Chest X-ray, PA view. Patient: 31 years old, sex F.
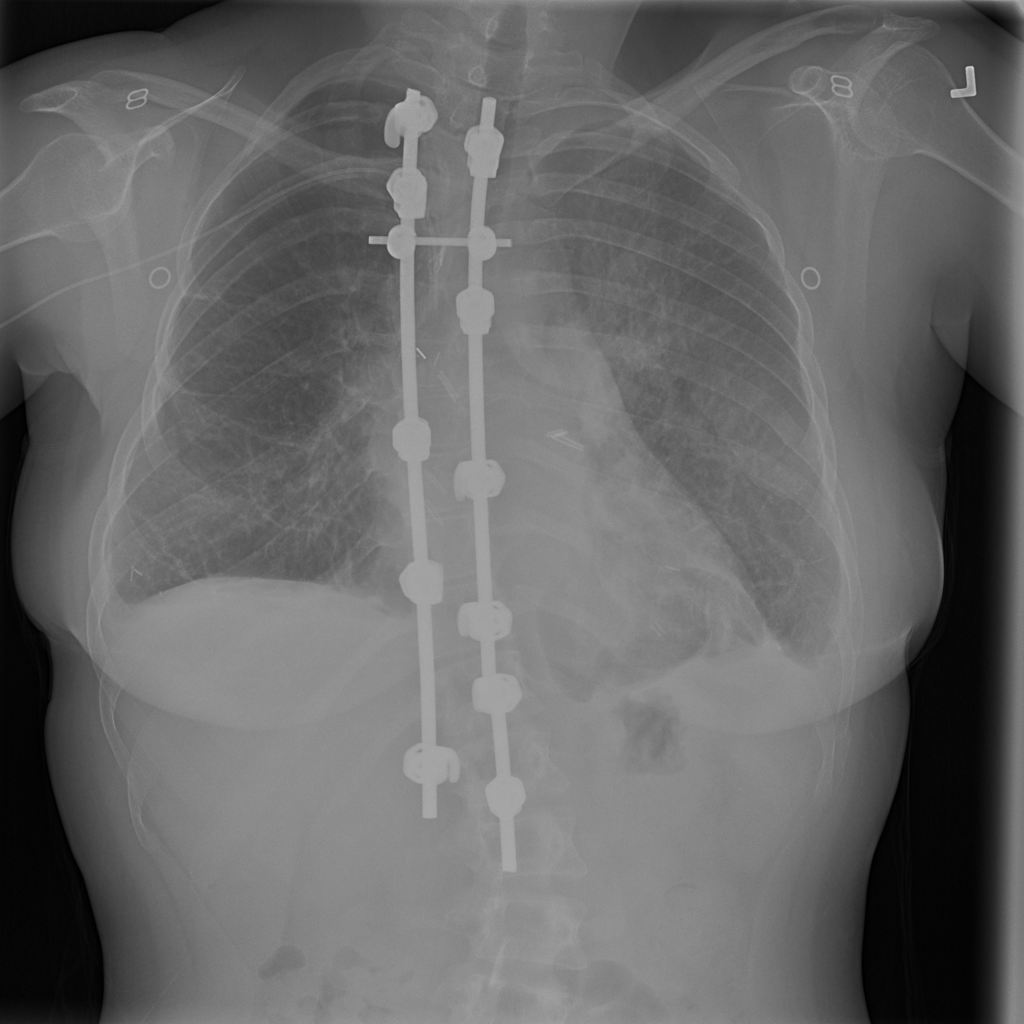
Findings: Atelectasis, Cardiomegaly